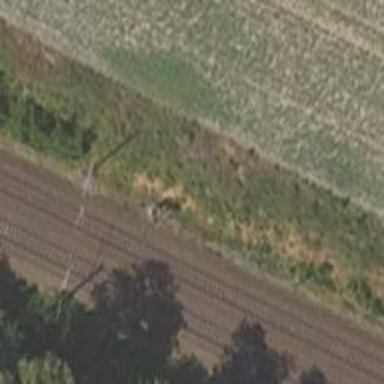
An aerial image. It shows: Railway signal.